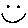
Label: smiley face